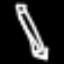
Label: pencil